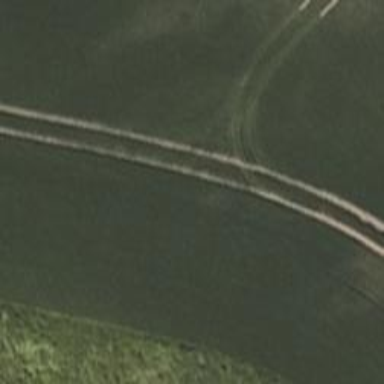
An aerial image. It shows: Grass track with grade5 track type.